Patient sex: M
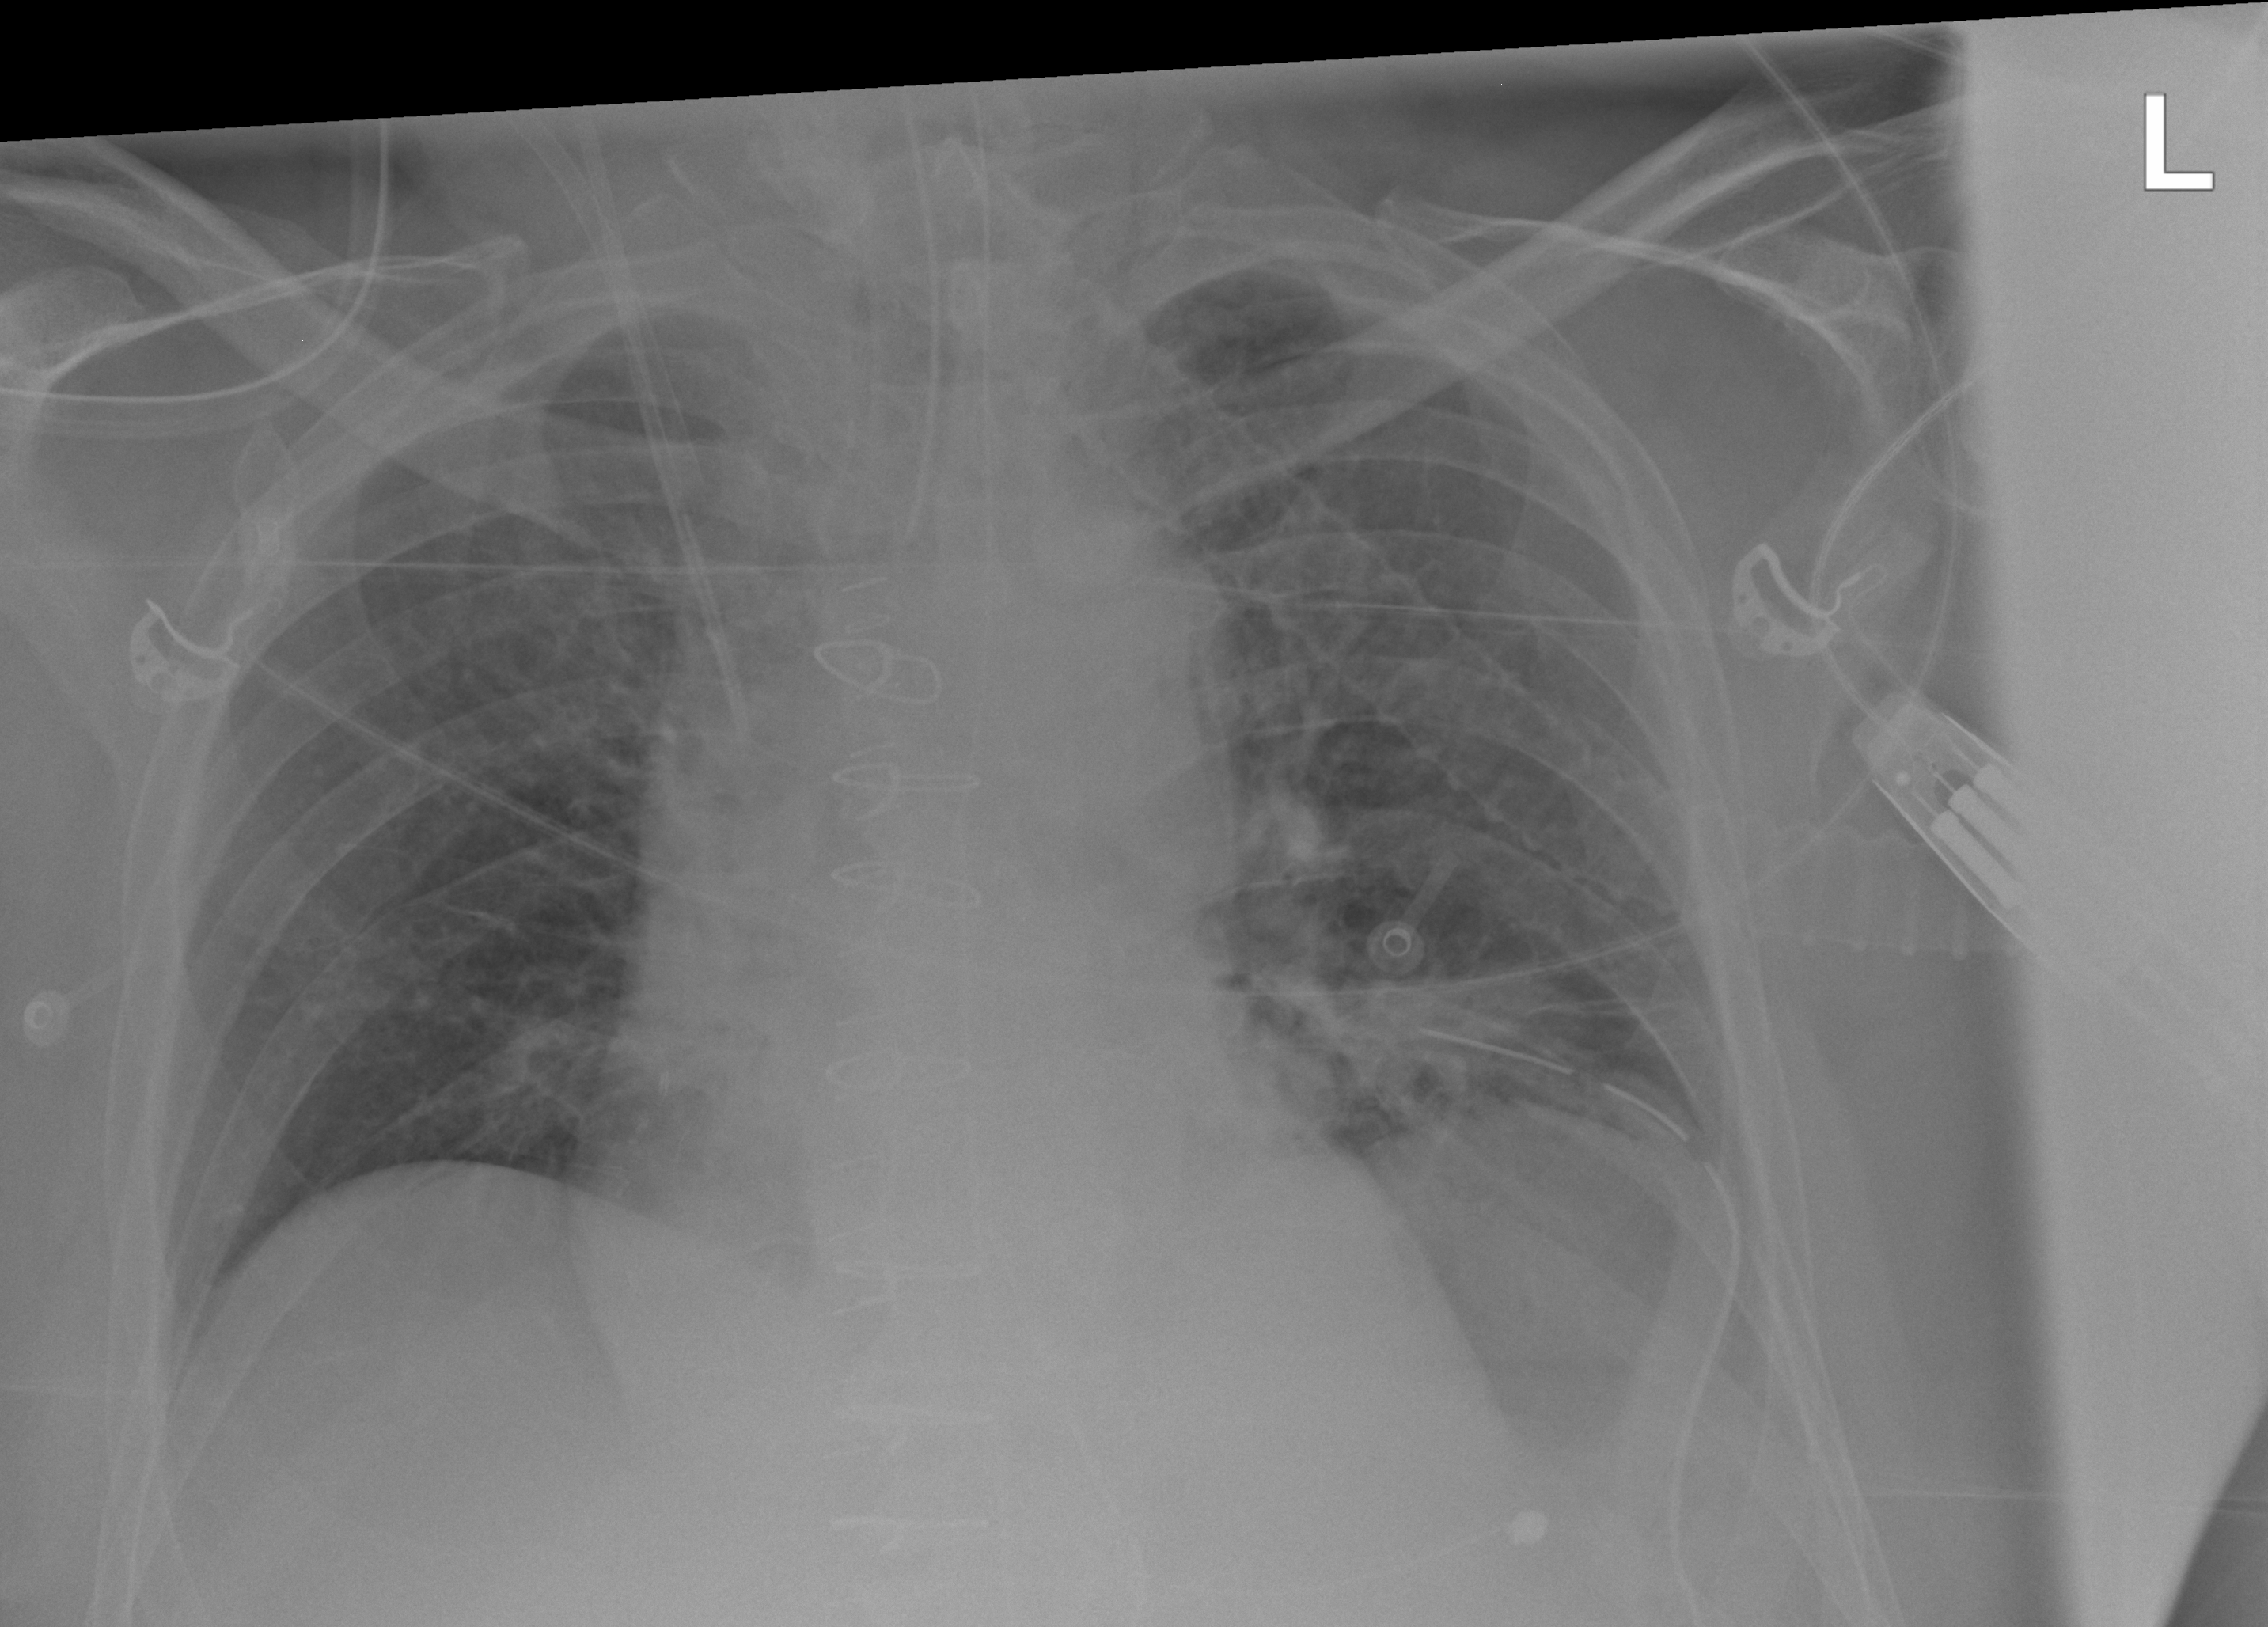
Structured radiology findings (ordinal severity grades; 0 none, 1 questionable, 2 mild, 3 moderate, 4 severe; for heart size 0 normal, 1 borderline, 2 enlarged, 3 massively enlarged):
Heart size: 2
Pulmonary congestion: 2
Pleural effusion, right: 0
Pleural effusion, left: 2
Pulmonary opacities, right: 2
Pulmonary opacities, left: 3
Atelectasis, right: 2
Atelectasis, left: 3